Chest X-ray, PA view. Patient: 61 years old, sex F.
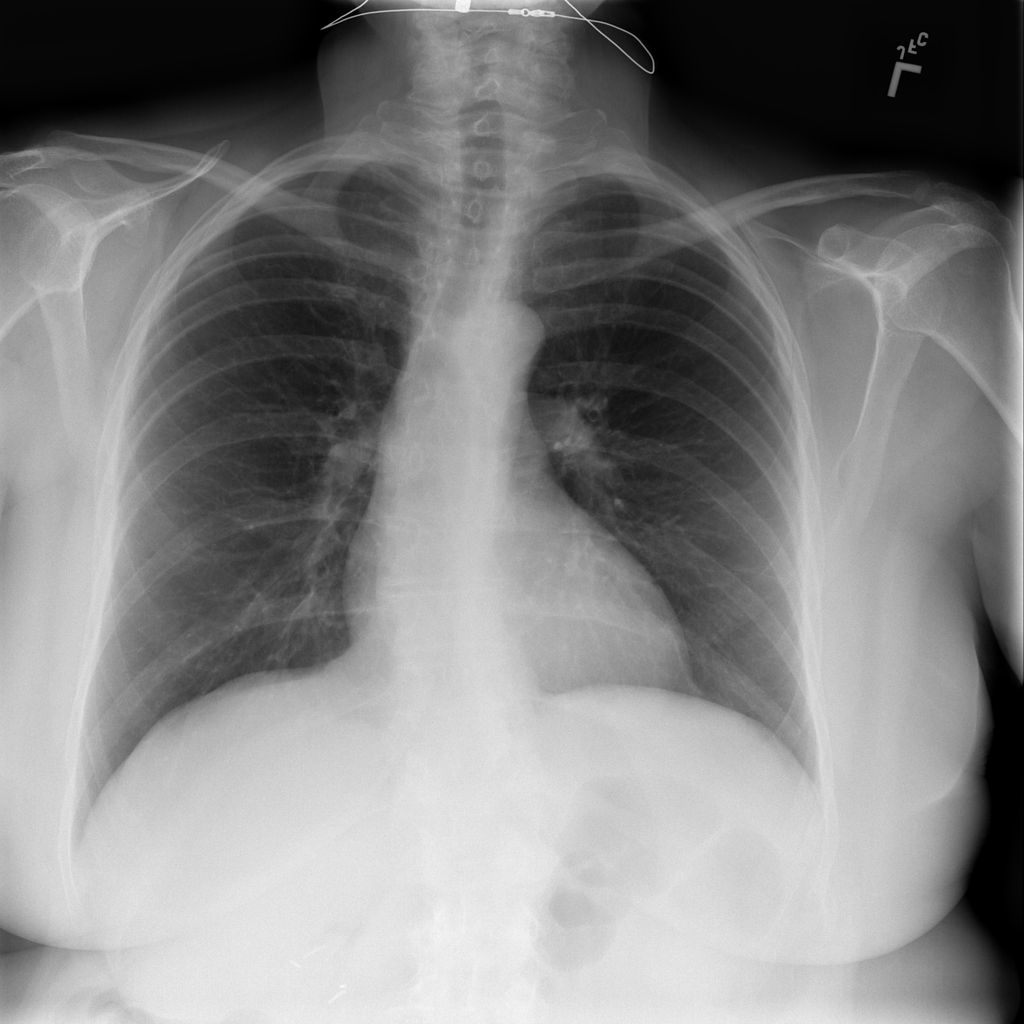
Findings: No Finding